Question: I'm developing a Shiny app using both navbarPage and sidebarPanel layouts. However, an extra empty row keeps being appended right below the navigation bar (see image below). In the HTML file, I can clearly see the culprit:
'''
<div class="row">&nbsp;</div>
'''
However, I can't seem to figure out which part of my R code is causing that extra row to be created. For the reference, below is a minimum 'ui.R' code that illustrates the issue:
'''
shinyUI(fluidPage(
navbarPage('Minimum Example',
tabPanel('Tab1',
sidebarLayout(
sidebarPanel(br()),
mainPanel(br())
)
)
)))
'''

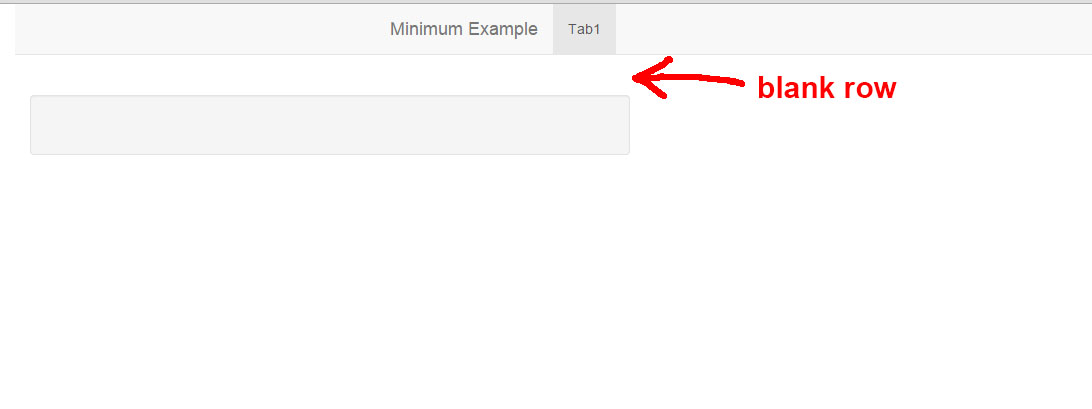
Answer: This issue was actually happening due to an extra '&nbsp;' being added to the header by default as seen <URL>' is an workaround that avoids that.
Full credit for the solution goes to <URL>.